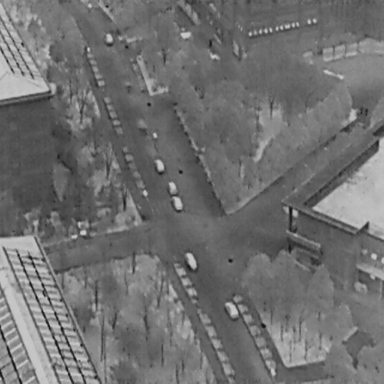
There are six Cars in the infrared image.